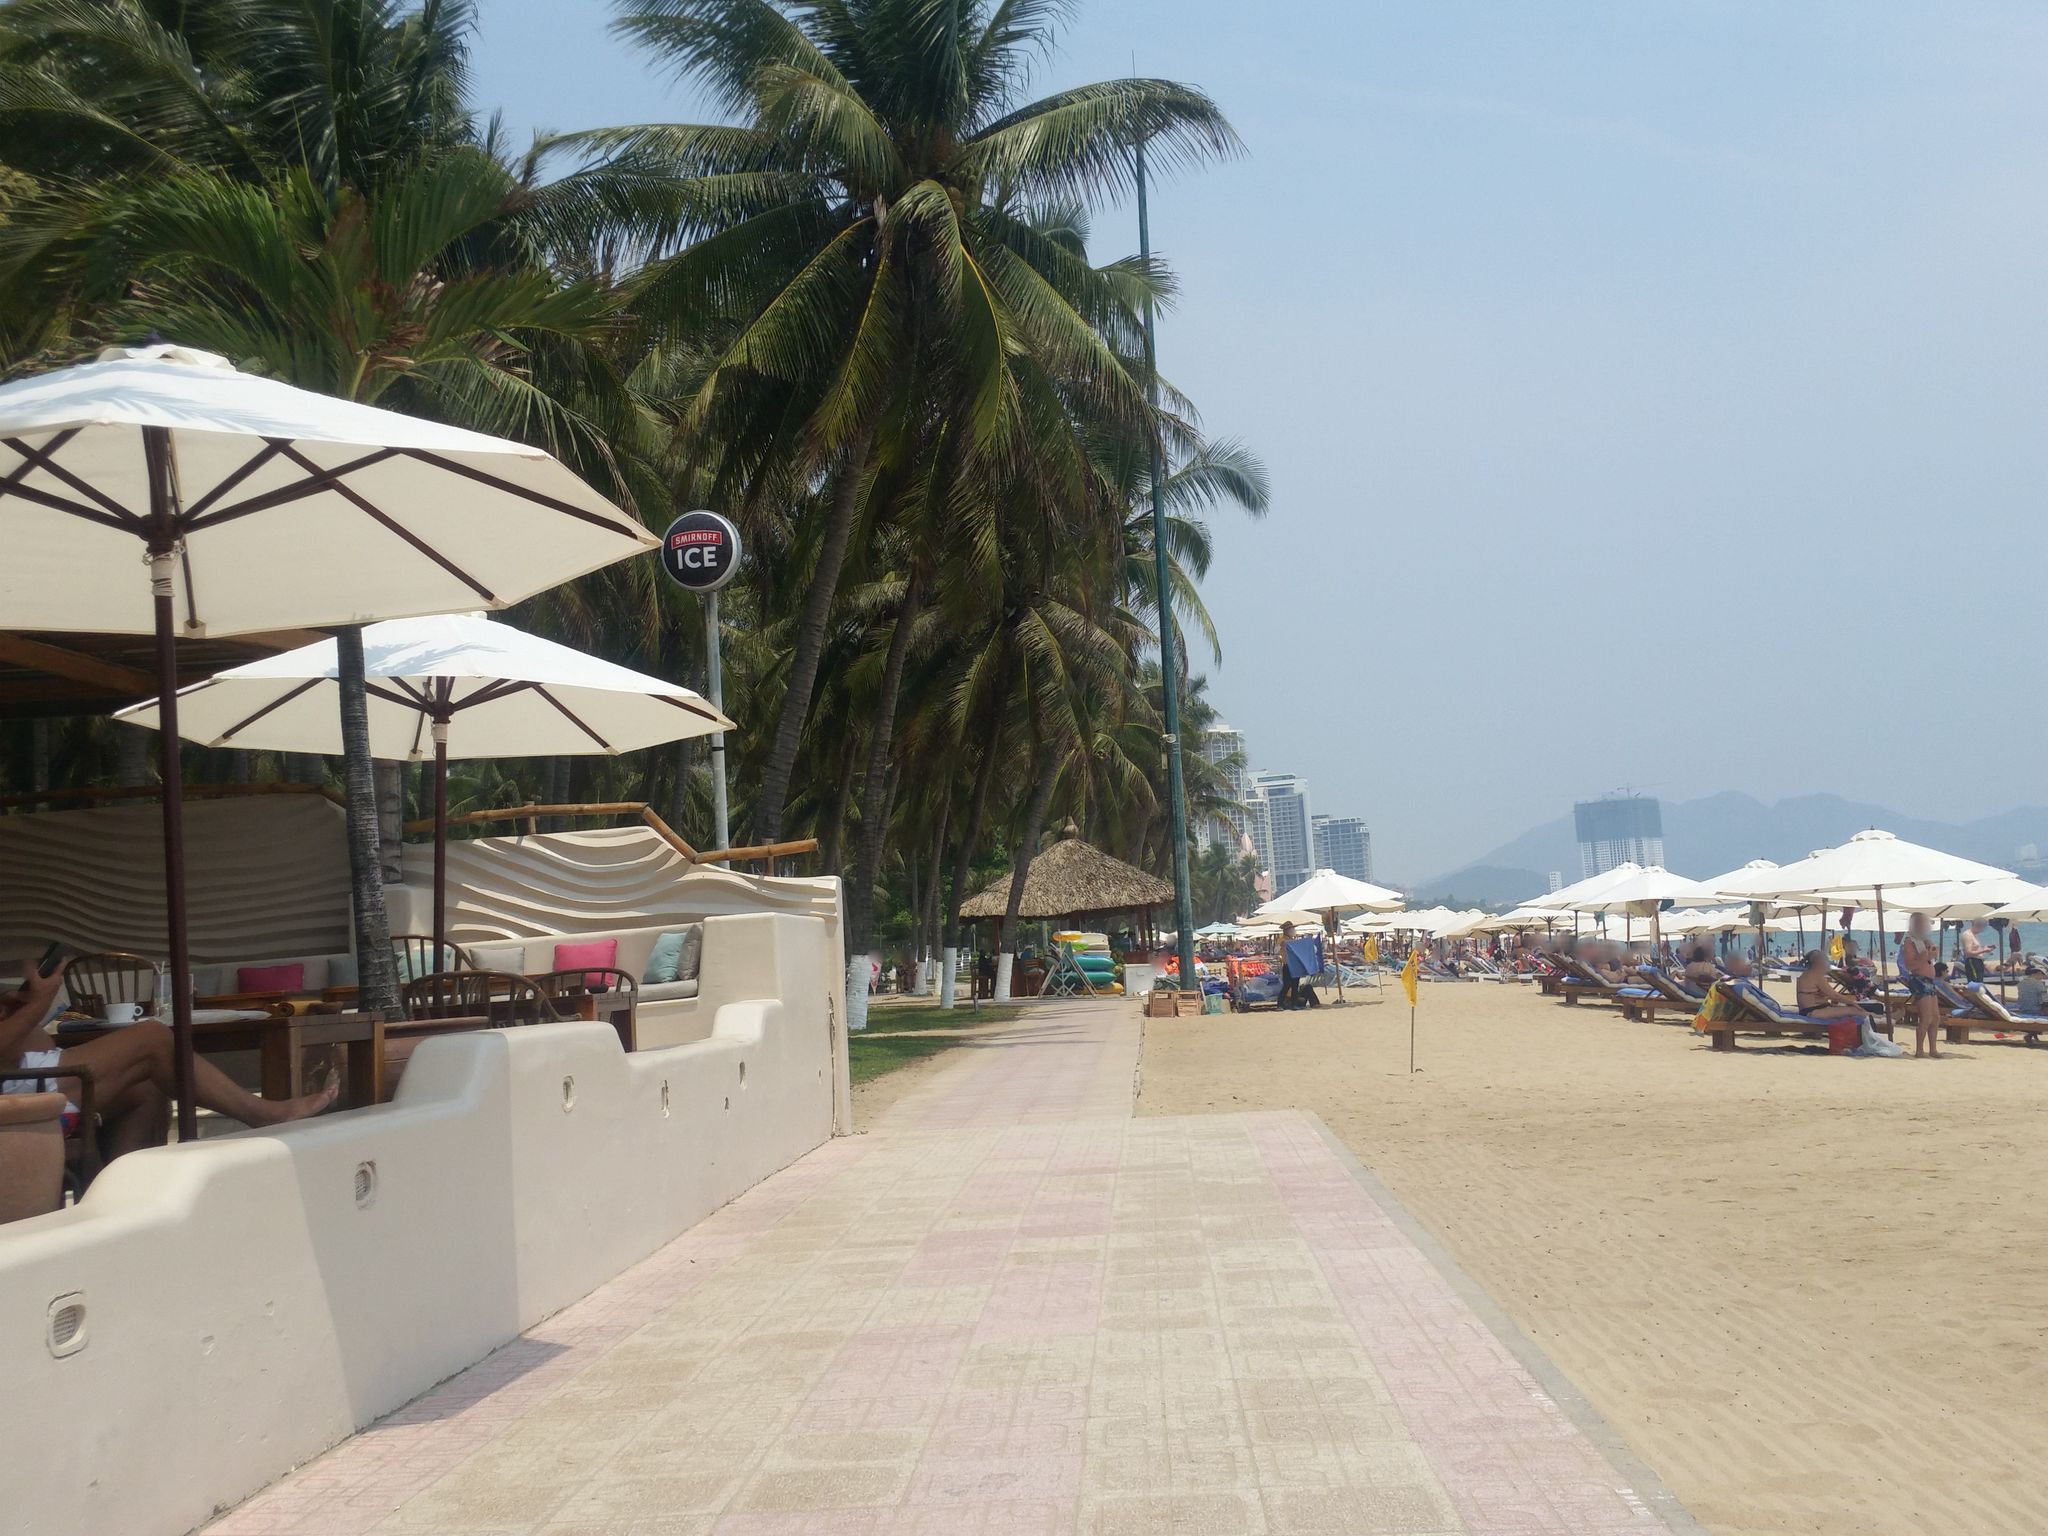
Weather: clear
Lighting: day
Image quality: good
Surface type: walking surface
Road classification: track
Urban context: urban centre
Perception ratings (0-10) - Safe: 4.12, Lively: 6.53, Beautiful: 9.01, Boring: 3.52, Depressing: 5.25, Wealthy: 6.92